Field crop: maize
Growth stage: 2
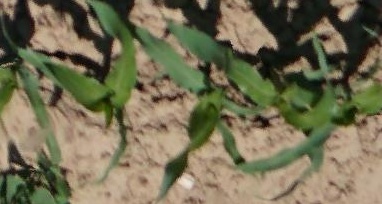
Species: maize